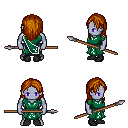
a pixel art fantasy rpg character, male body template, dark elf, purple skin, sash dress, magenta pants, brunette long hairstyle, black shoes, spear, four views (front, back, left, right), 2x2 character sprite sheet, small pixel art, hard edges, no anti-aliasing